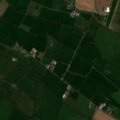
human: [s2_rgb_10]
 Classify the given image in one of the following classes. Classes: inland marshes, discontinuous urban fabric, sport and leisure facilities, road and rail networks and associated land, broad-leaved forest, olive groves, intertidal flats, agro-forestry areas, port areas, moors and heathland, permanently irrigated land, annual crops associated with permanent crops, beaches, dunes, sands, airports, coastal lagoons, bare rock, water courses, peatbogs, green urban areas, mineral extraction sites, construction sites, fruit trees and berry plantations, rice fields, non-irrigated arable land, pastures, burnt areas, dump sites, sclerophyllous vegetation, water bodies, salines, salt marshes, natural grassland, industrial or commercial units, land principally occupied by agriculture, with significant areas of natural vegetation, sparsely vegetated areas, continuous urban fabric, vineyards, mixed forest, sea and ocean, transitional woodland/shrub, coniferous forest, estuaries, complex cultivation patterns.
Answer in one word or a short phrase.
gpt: non-irrigated arable land, pastures